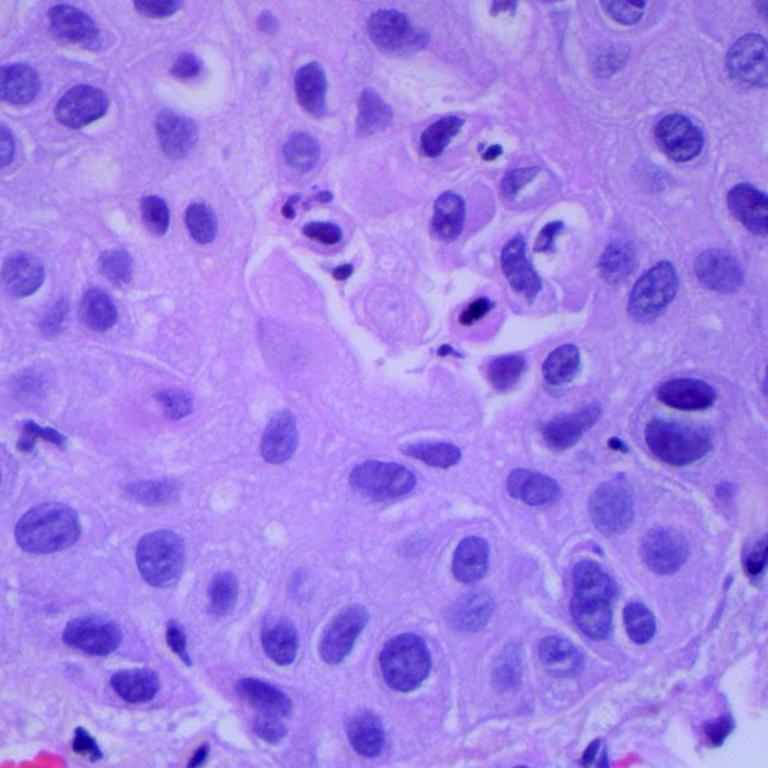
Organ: lung
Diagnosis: squamous carcinomas